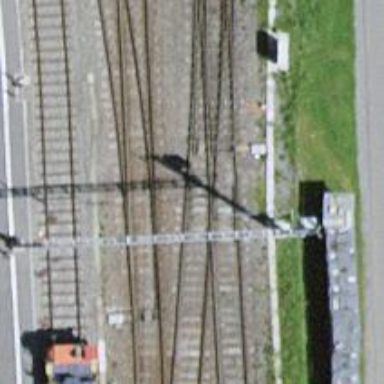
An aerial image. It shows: Railway switch.